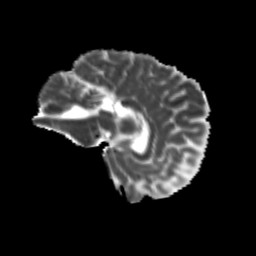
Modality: MD
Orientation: sagittal
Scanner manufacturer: siemens
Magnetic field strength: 3 T
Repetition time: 9.2 s
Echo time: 0.084 s